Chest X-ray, AP view. Patient: 49 years old, sex M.
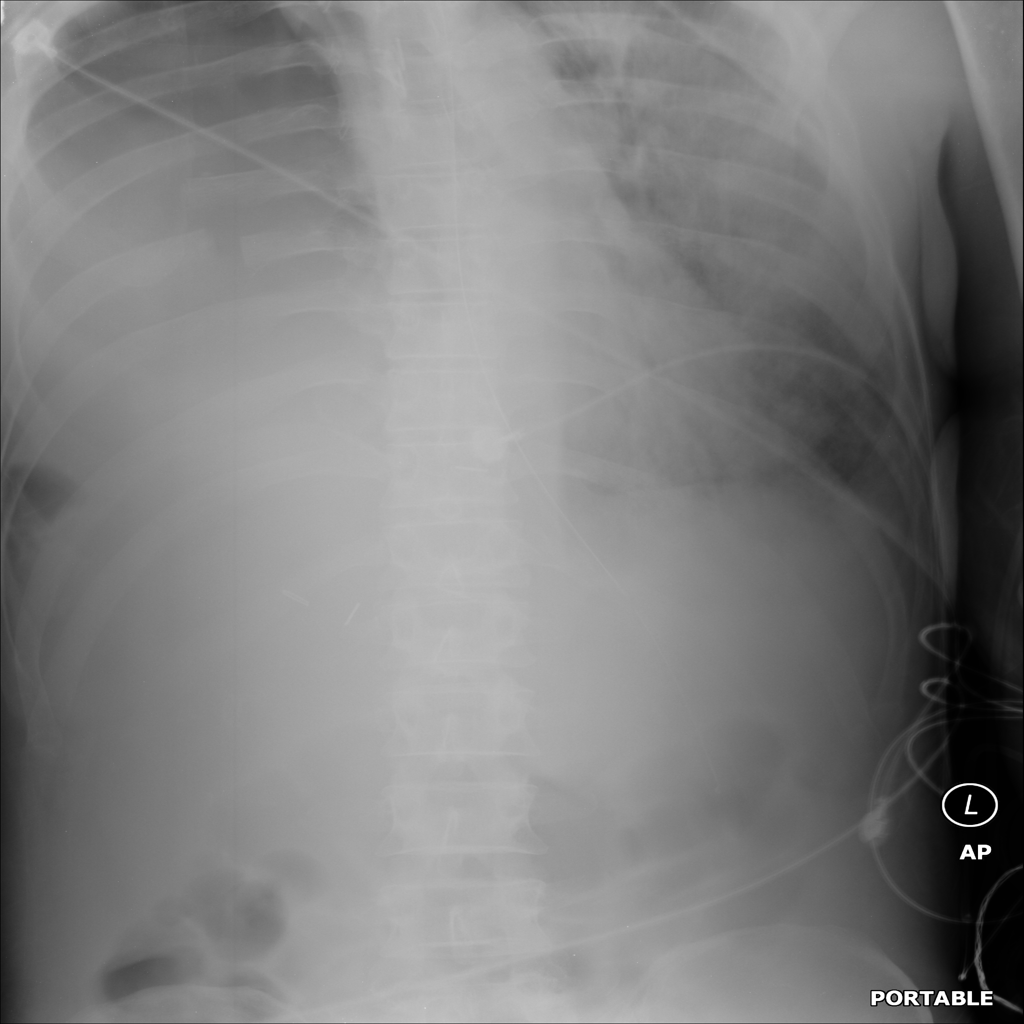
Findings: Infiltration